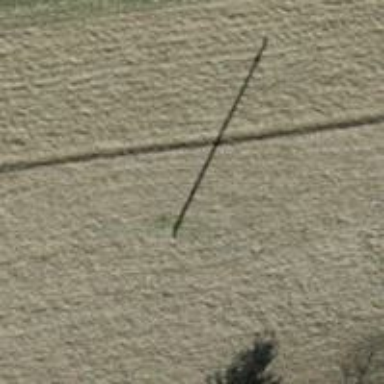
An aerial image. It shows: Power pole.